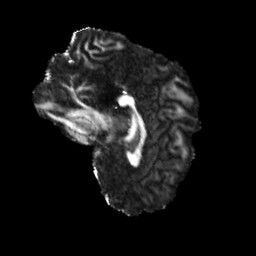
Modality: FA
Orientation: sagittal
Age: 42
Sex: male
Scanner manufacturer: siemens
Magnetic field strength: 3 T
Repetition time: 3.23 s
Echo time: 0.0892 s